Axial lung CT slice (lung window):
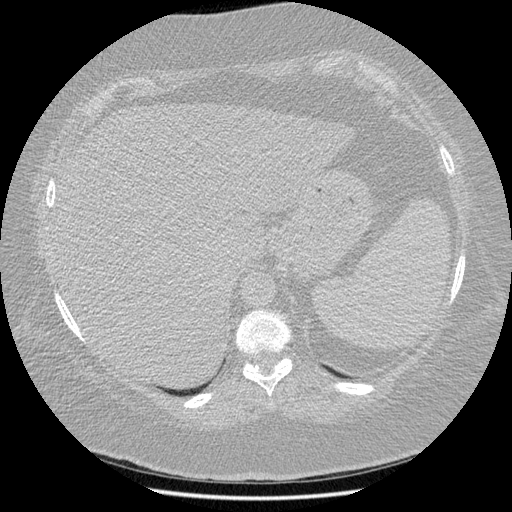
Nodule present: no